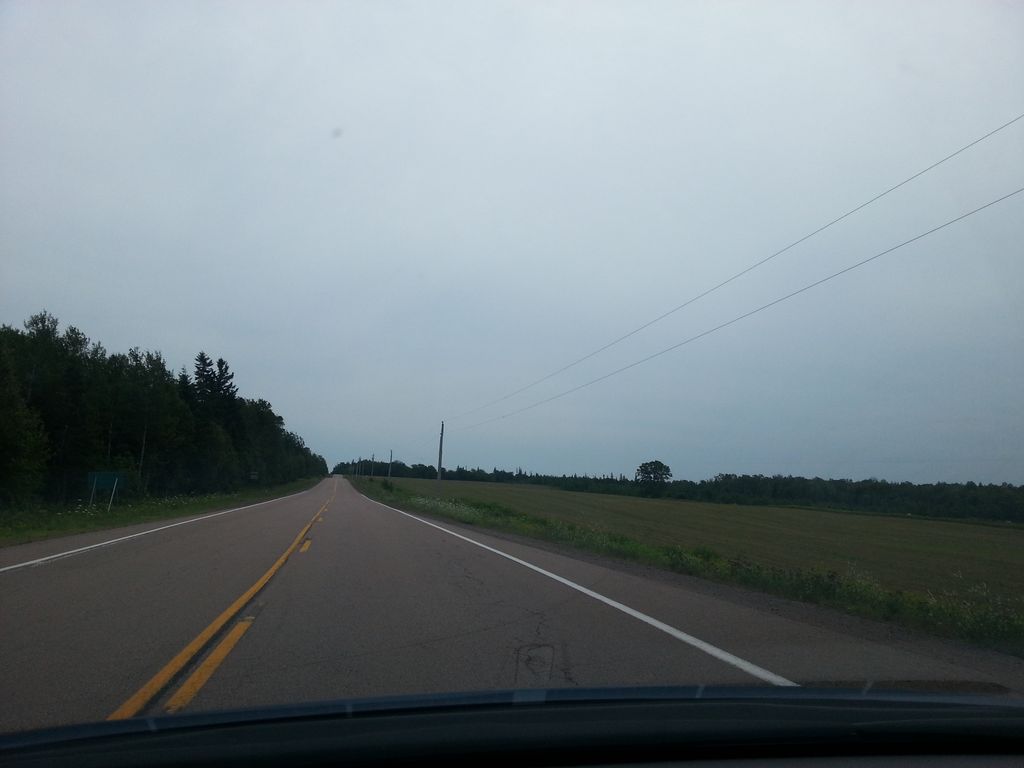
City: charlottetown